Question: In my WPF application, I am using 'OxyPlot.WPF' control for plotting a 'LineSeries'.
According to requirement, two separate plots must be there as shown in the following screenshot. The X-Axis for both the plots is a 'DateTimeAxis'and the Y-Axis for both the plots is a 'LinearAxis'. The values to be plotted can be same/different.
Now the problem I come across is, when I have a big value in my first plot, then the plot area resizes to allocate for the big value. This looks awkward and also difficult to the eye for analysing the values. Can I fix the label size so that both plot areas start from same place?
So far I have tried setting padding for the parent 'Grid' container, 'Width' for the 'LinearAxis', 'MaximumPadding', 'AxisDistance' and 'AxisTickToLabelDistance'. But, the 'PlotArea' still gets resized.
Any help would be appreciated.

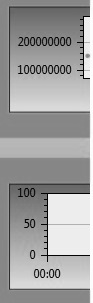
Answer: Fixed the issue by setting the 'PlotMargin' for 'PlotView'.
'''
<OxyPlot:PlotView Name="lineSeriesPlotView" PlotMargins="70 2 2 25">
'''